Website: apple
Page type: delivery-shipping
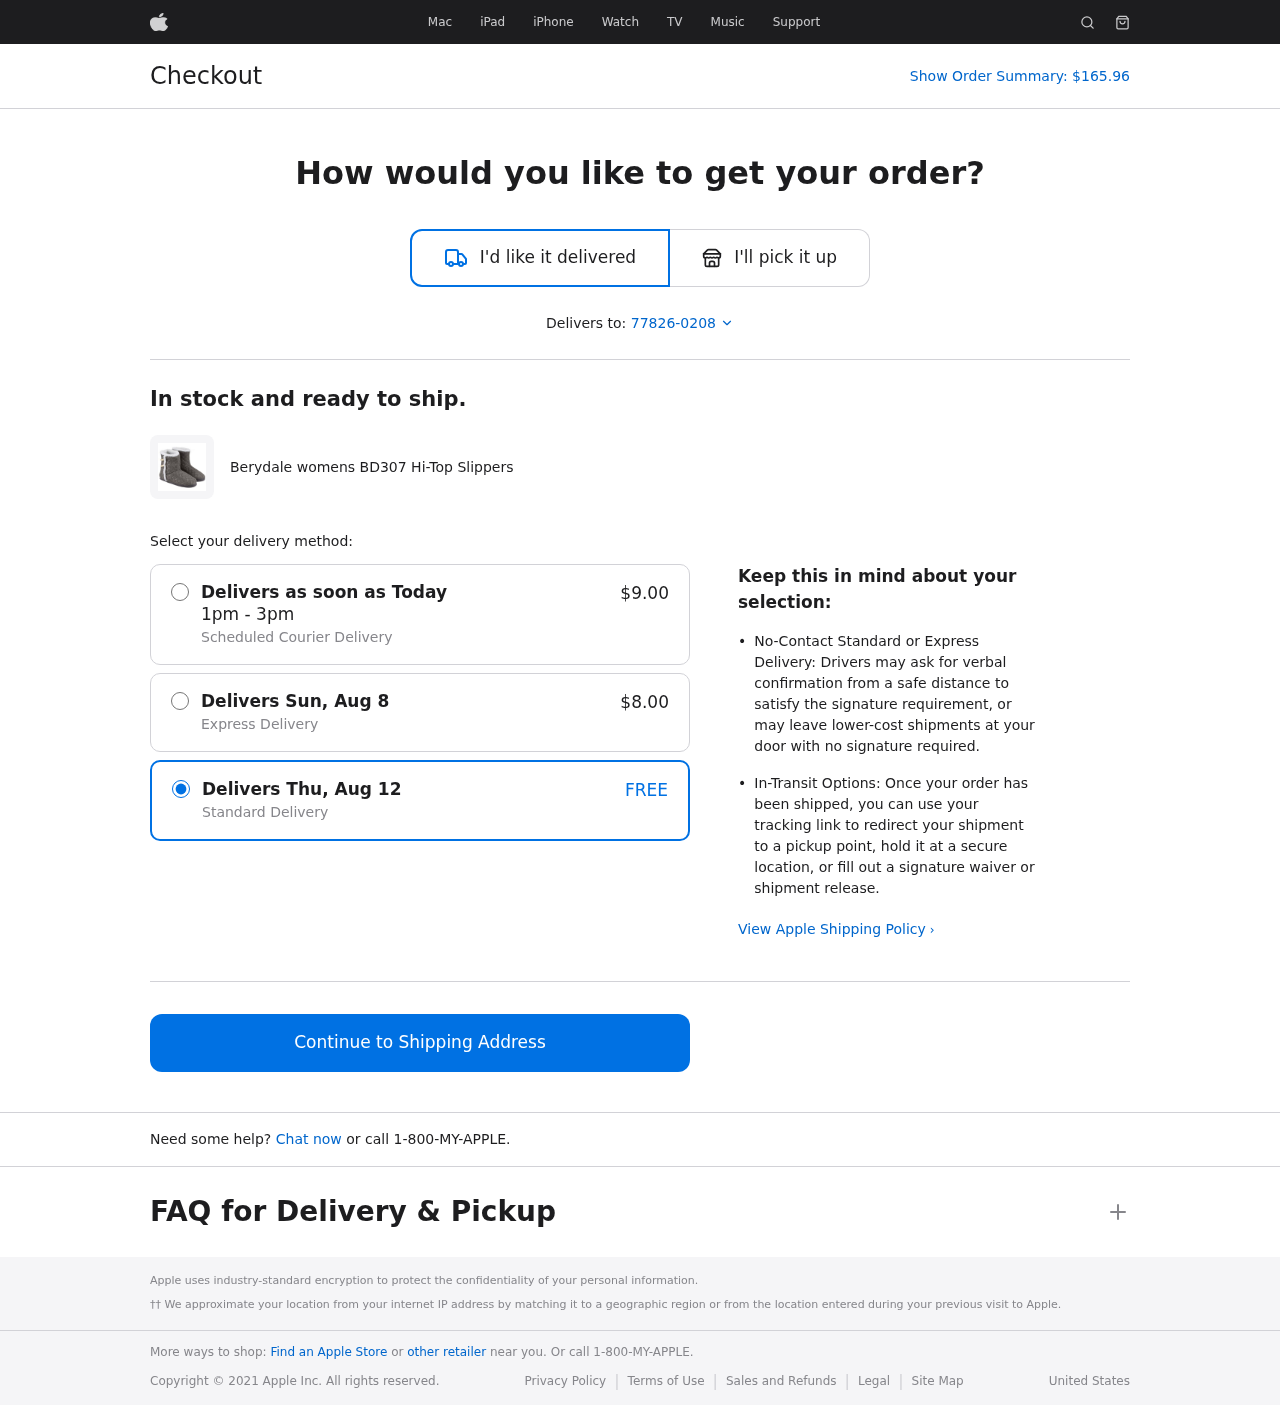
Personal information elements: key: PII_POSTCODE_FULL
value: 77826-0208
Product elements: key: PRODUCT1_NAME
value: Berydale womens BD307 Hi-Top Slippers
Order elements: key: ORDER_TOTAL
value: $165.96
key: ORDER_SHIPPING_DATE
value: Today
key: ORDER_SAMEDAY_SHIPPING_COST
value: $9.00
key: ORDER_EXPRESS_DATE
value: Sun, Aug 8
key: ORDER_EXPRESS_SHIPPING_COST
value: $8.00
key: ORDER_DELIVERY_DATE
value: Thu, Aug 12
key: ORDER_SHIPPING_COST
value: FREE